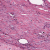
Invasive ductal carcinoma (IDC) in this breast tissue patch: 0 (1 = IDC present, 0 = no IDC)